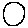
Label: circle